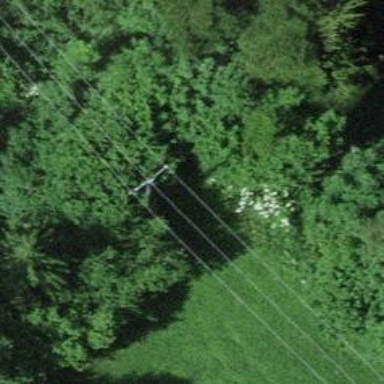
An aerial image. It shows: Power line is depicted.